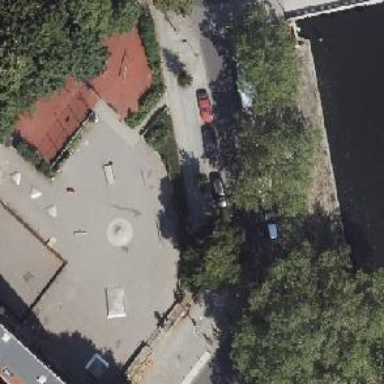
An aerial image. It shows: Skatepark with various obstacles.